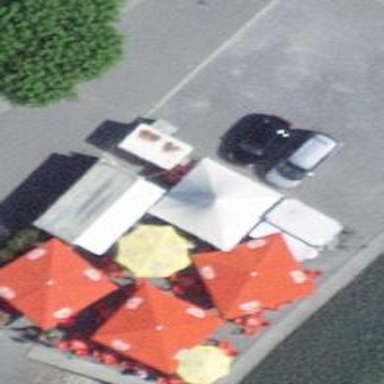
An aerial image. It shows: Restaurant.